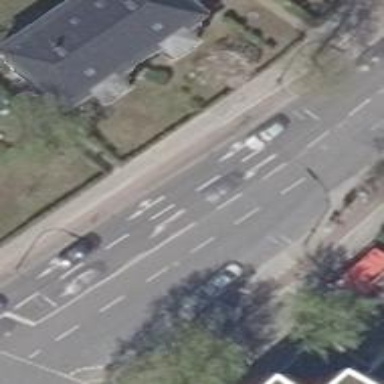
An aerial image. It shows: Secondary road with separate cycle tracks on both sides. The surface is asphalt.